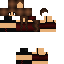
A female human skin with dark skin, wearing brown long hair dressed in a red hoodie and black pants, featuring a closed mouth.